Question: What I am trying to do is probably relatively simple.

As you see, this matrix is being displayed such that all terms are to be multiplied by 1.0e+04. I want to disable this feature and see the numbers as they "really" are.
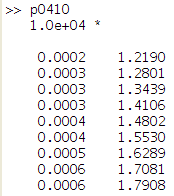
Answer: The 'format' command can fix this for you. From the docs:
'''
FORMAT SHORT Scaled fixed point format with 5 digits.
FORMAT LONG Scaled fixed point format with 15 digits for double
and 7 digits for single.
'''
These are the defaults, and what you want is:
'''
FORMAT SHORTG Best of fixed or floating point format with 5
digits.
FORMAT LONGG Best of fixed or floating point format with 15
digits for double and 7 digits for single.
'''